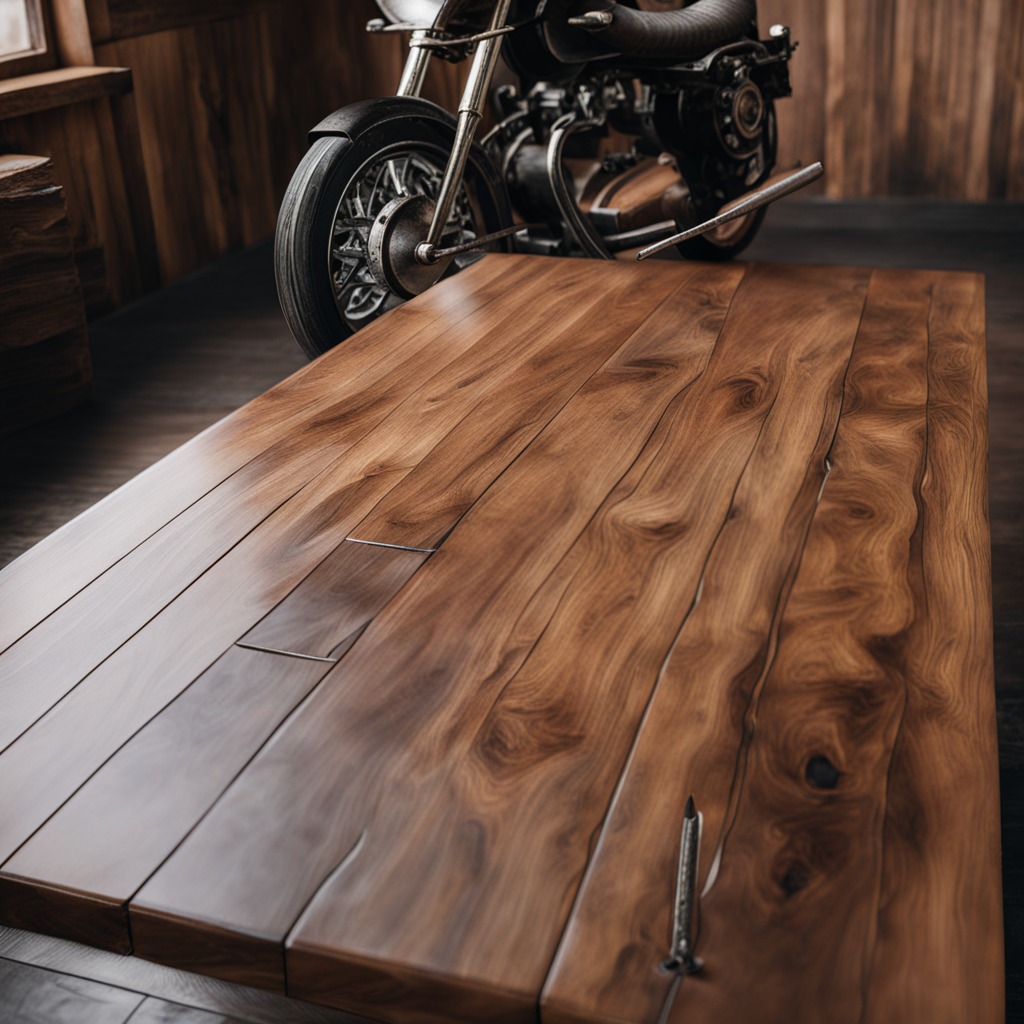
An iron nail is lying on the wooden table.